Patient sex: M
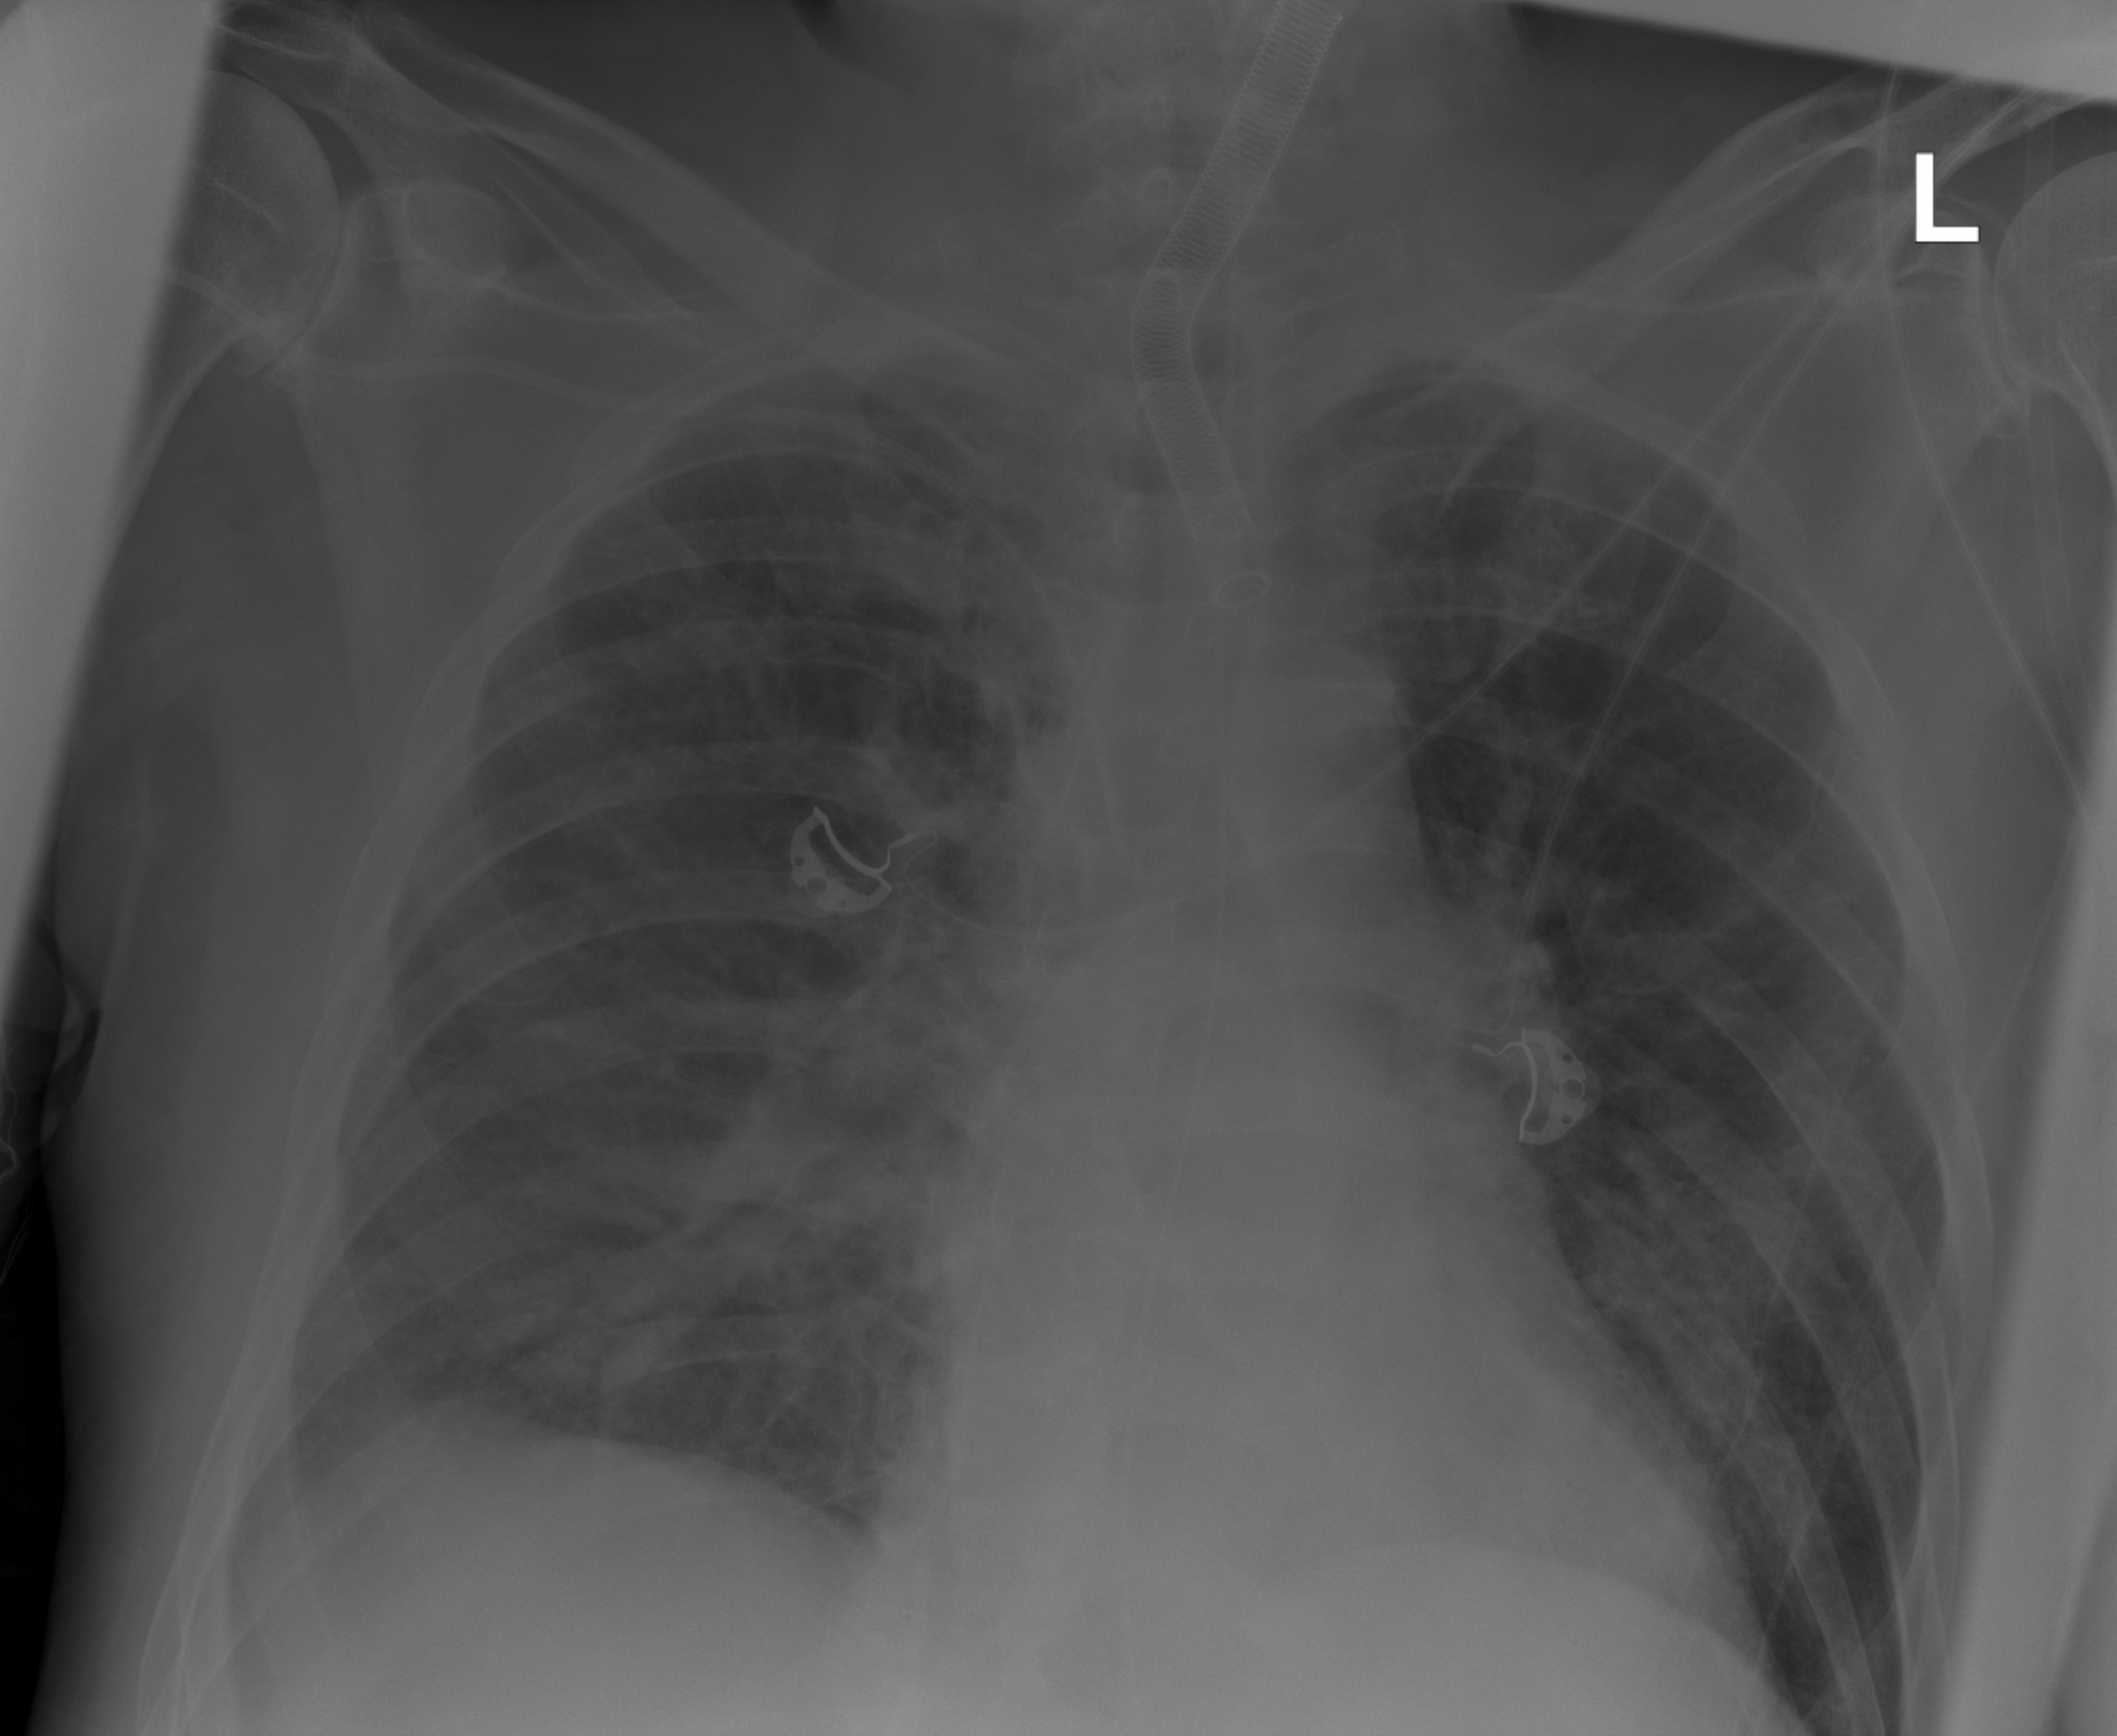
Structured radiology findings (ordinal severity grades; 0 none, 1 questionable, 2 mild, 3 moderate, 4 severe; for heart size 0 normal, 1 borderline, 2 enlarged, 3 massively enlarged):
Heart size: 0
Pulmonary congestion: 1
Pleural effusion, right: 2
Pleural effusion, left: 0
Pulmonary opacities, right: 2
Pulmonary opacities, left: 0
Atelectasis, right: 2
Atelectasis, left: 2